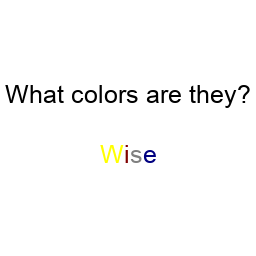
Color: yellow, maroon, gray, navy
Background color: white
Question text color: black